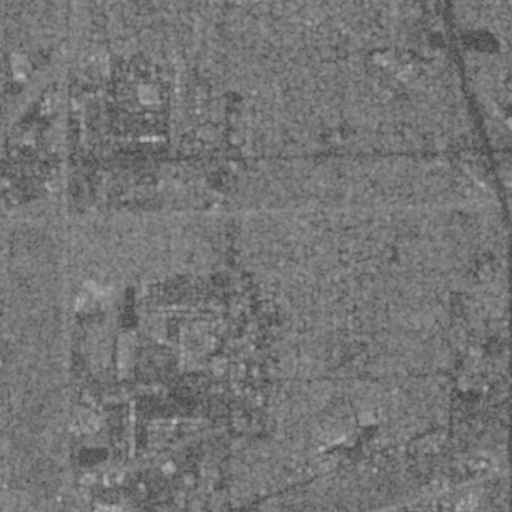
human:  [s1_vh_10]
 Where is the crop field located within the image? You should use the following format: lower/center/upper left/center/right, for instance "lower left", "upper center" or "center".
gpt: The crop field is located in the left of the image.
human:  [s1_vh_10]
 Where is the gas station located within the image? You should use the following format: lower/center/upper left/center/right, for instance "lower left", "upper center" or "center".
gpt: The gas station is located in the upper left of the image.
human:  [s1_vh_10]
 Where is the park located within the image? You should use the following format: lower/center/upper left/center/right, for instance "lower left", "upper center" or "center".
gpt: The park is located in the right of the image.
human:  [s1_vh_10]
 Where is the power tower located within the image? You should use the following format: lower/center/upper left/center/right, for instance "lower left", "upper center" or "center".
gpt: The power tower is located in the upper left of the image.
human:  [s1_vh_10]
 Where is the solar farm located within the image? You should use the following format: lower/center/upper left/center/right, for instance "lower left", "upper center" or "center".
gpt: The solar farm is located in the upper left of the image.
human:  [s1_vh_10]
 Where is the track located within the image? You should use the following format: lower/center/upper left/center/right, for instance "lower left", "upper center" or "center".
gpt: The track is located in the lower right of the image.
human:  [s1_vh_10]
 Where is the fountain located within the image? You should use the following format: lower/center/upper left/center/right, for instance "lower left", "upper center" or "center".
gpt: The fountain is located in the upper right of the image.
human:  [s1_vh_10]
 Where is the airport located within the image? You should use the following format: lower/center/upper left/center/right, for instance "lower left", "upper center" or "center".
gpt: There is no airport in the image.

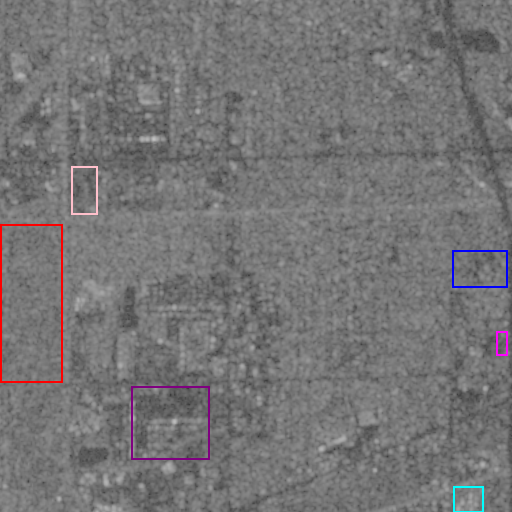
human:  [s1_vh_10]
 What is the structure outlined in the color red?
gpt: The structure outlined in red is a crop field.
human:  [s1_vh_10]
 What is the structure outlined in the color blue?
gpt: The structure outlined in blue is a park.
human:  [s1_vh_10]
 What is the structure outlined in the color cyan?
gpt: The structure outlined in cyan is a parking lot.
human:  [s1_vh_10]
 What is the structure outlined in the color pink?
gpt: The structure outlined in pink is a solar farm.
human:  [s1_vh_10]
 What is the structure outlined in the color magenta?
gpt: The structure outlined in magenta is a track.
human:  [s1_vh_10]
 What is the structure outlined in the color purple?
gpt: The structure outlined in purple is a building.
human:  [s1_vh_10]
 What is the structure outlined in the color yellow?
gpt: There is no yellow outline.